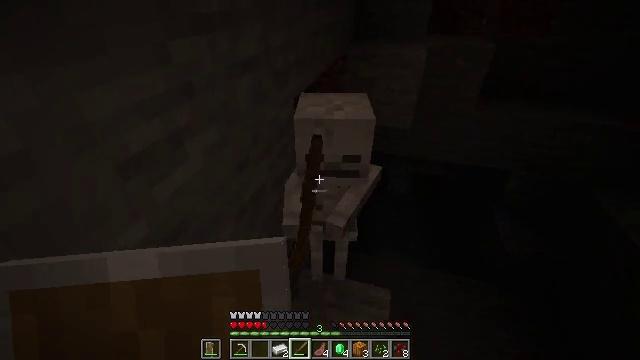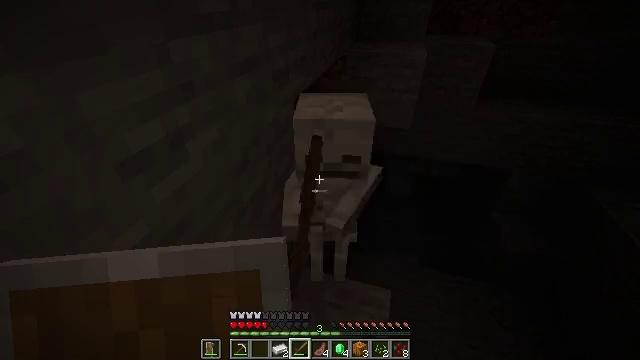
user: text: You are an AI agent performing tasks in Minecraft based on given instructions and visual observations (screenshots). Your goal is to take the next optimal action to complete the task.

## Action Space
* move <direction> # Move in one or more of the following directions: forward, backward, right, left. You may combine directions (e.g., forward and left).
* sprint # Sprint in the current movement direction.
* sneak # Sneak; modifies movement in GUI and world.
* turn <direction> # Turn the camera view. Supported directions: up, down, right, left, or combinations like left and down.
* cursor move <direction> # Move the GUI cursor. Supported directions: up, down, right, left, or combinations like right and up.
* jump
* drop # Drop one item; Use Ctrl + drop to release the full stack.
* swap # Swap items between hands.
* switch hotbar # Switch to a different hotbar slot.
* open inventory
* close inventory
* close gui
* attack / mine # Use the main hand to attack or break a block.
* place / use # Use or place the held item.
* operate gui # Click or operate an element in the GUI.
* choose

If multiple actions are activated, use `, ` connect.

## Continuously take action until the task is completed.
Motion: motion action
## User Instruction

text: Combat the skeleton.
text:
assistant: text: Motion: no_op
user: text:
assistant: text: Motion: no_op